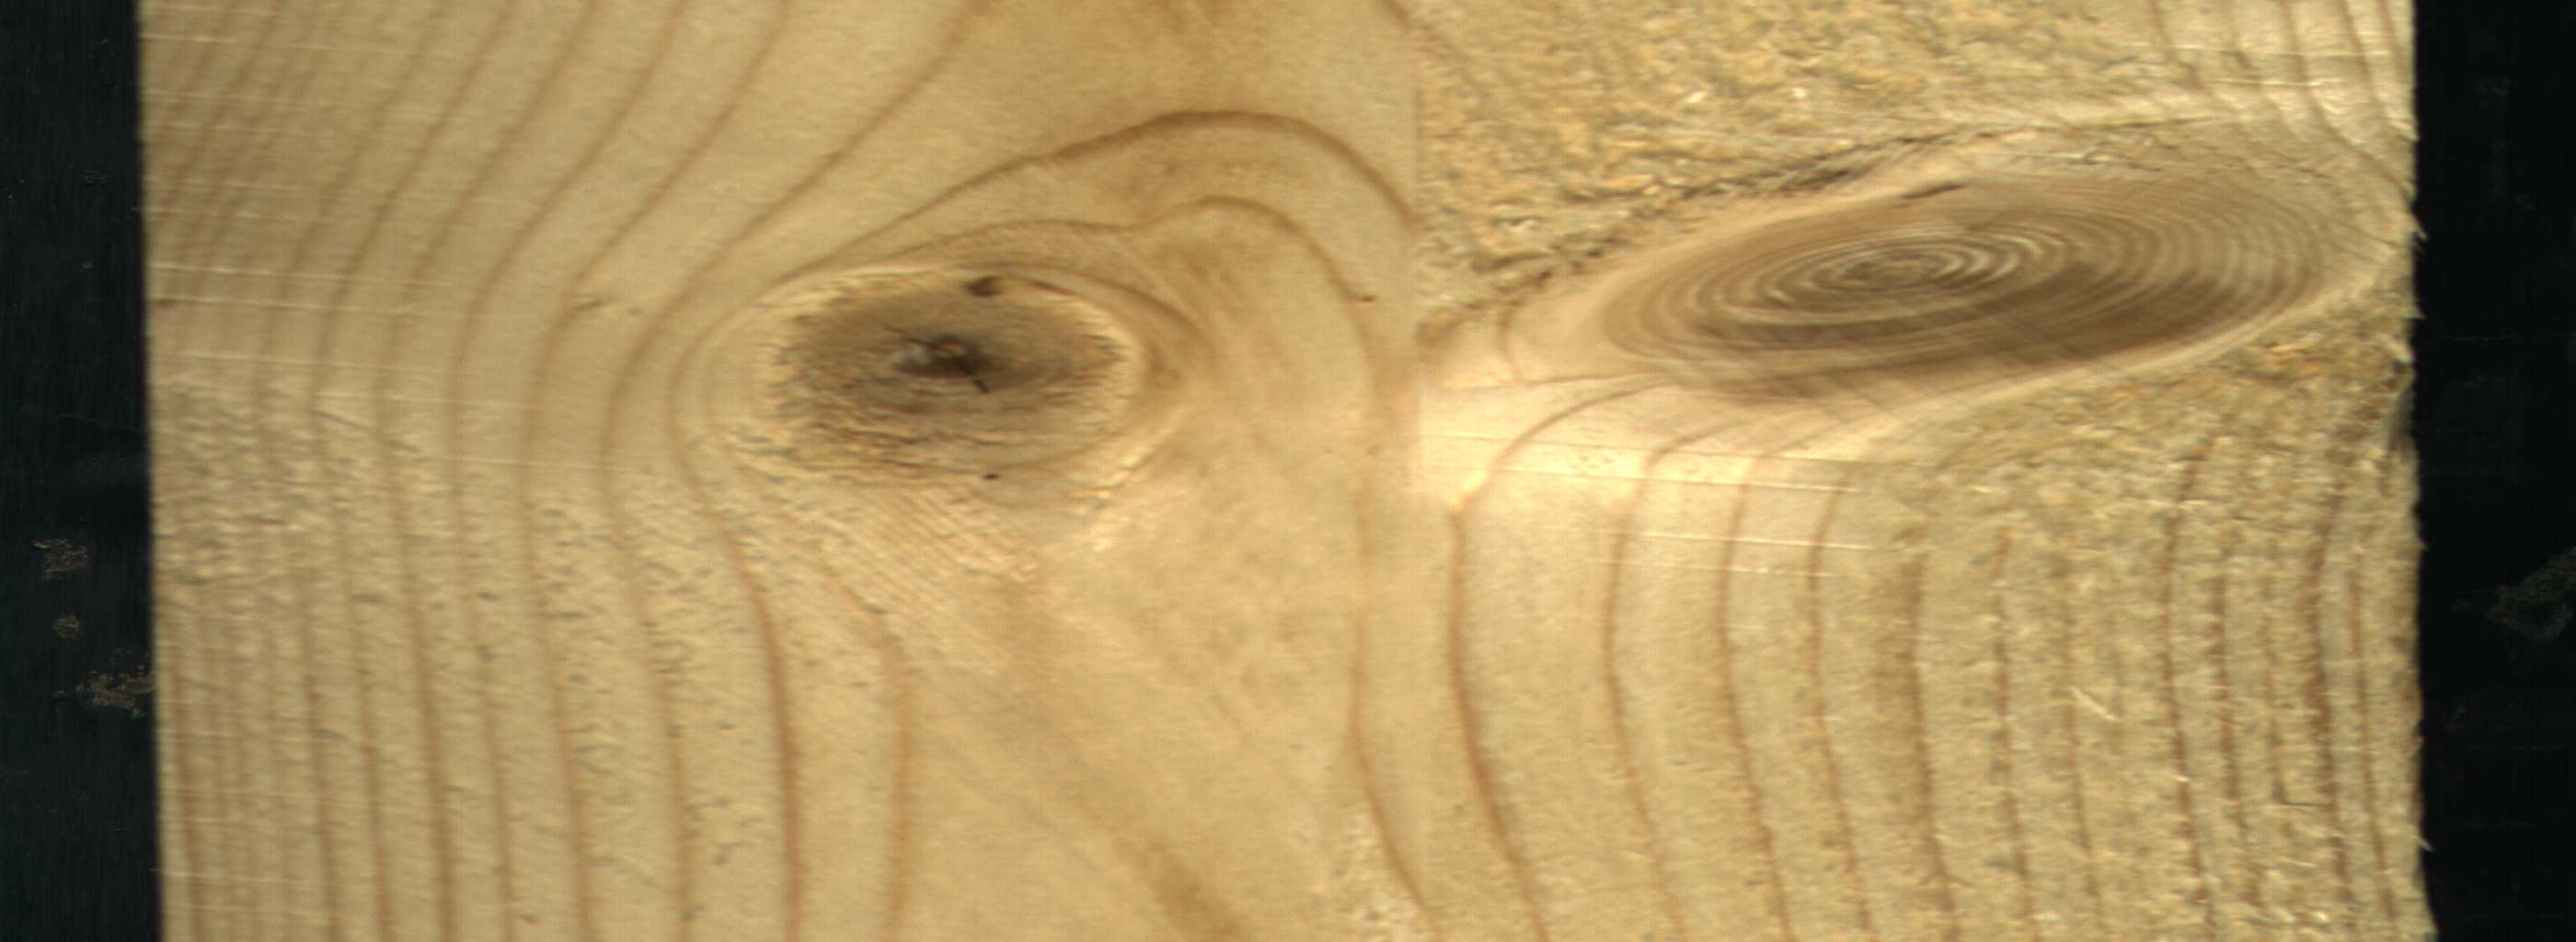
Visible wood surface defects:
Live_Knot
Live_Knot